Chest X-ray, AP view. Patient: 21 years old, sex M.
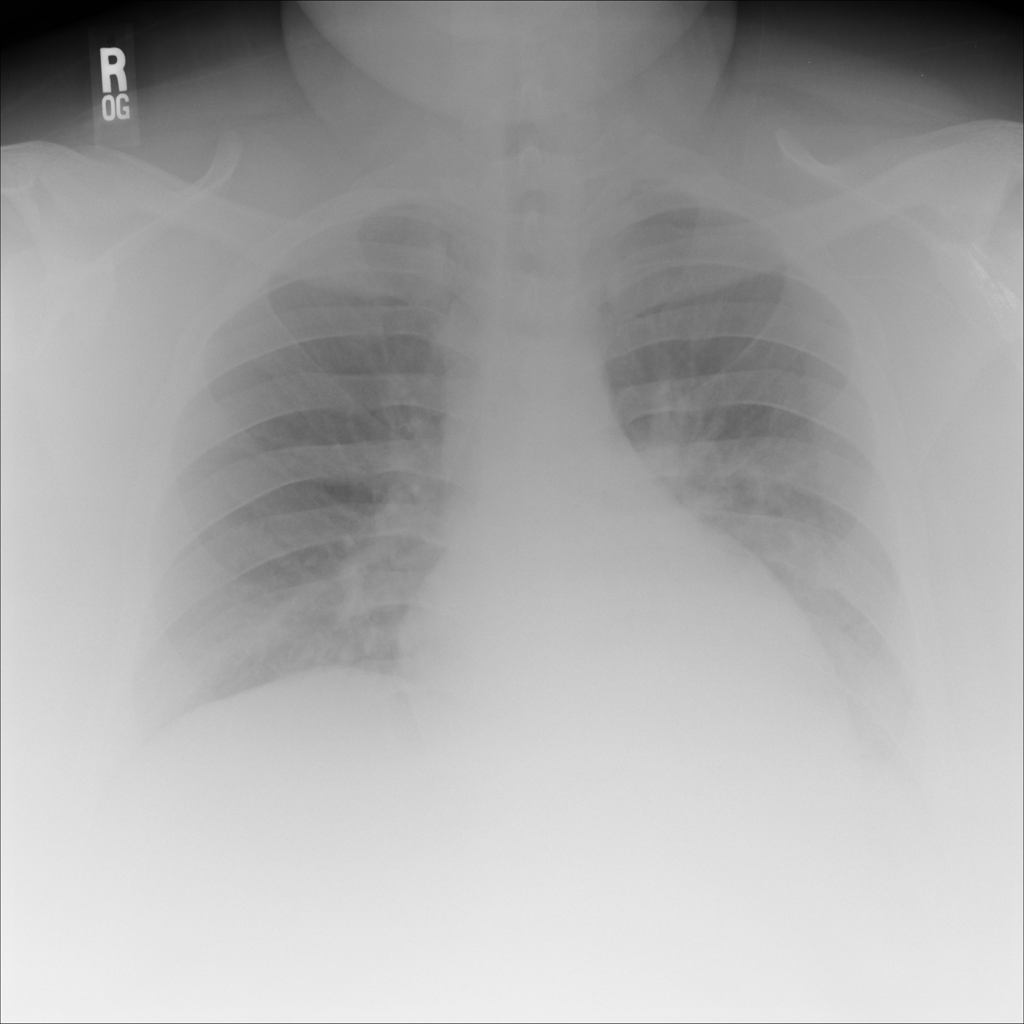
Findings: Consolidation